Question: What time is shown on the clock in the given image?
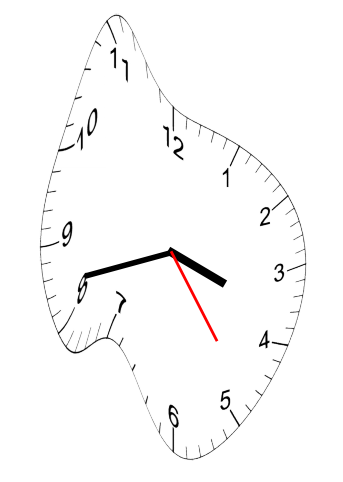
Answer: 03:42:24